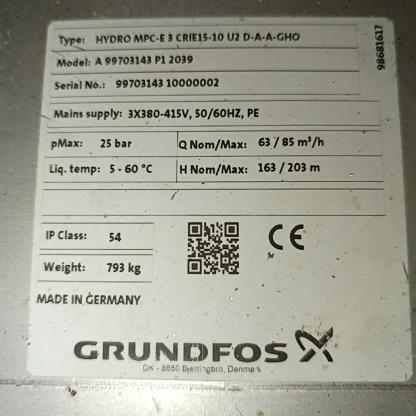
Klasa: tabliczka-znamionowa